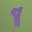
Label: 8